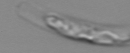
Label: Guinardia_striata